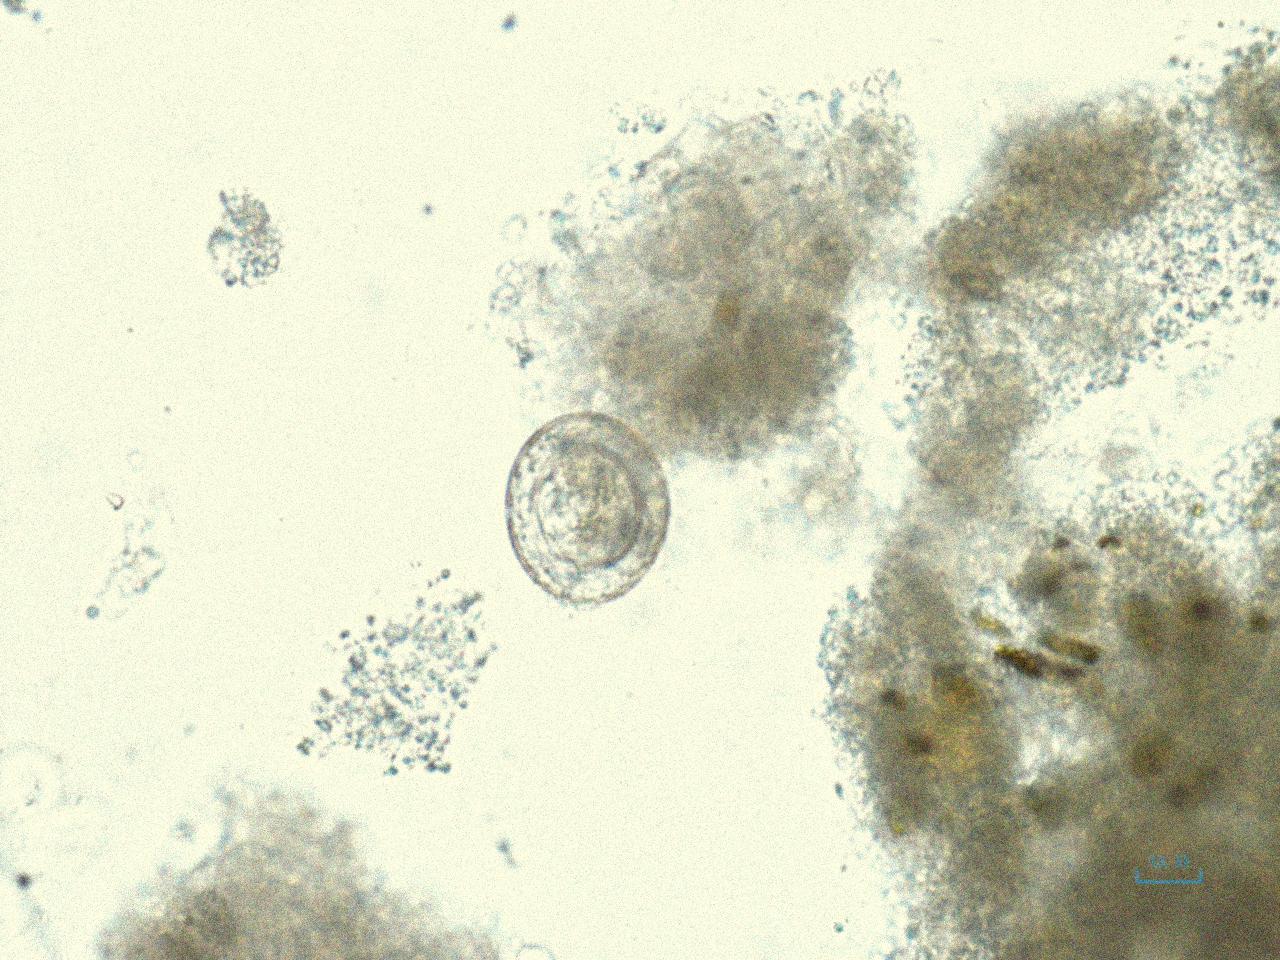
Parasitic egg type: Hymenolepis nana